The image is an STFT spectrogram (time versus frequency) of a rolling-element bearing's vibration signal. Diagnose the bearing from this image, choosing from: normal, inner_race, outer_race, ball.
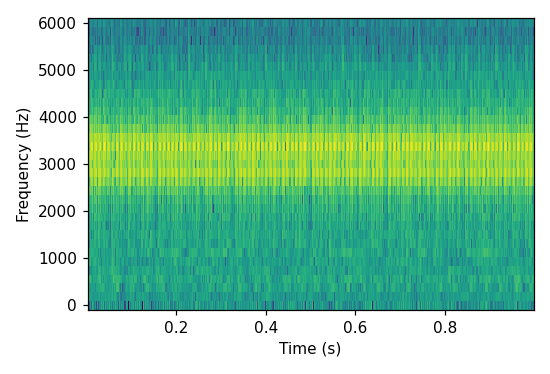
Answer: outer_race